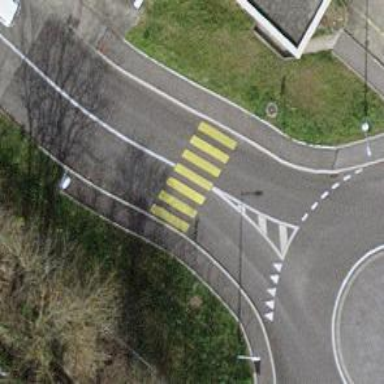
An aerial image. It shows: Uncontrolled zebra crossing on the road.